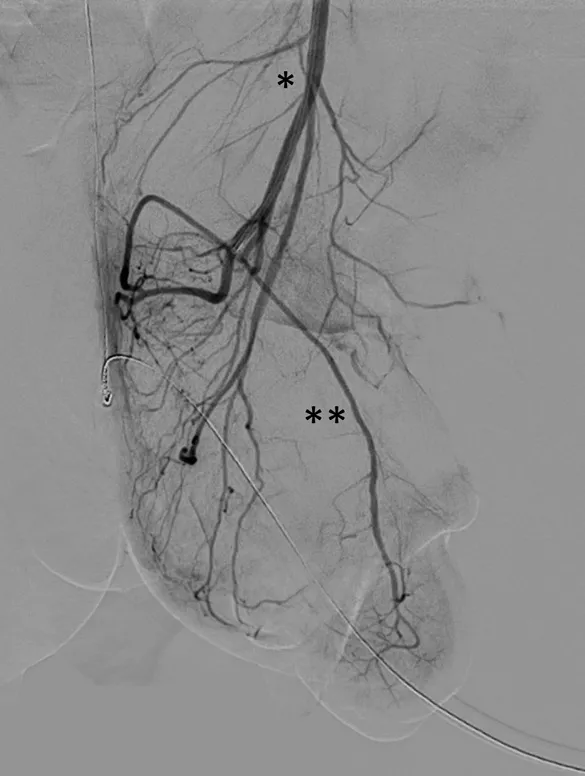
Digital subtraction angiography (DSA) of the left internal pudendal artery (*) via microcatheter (Progreat 2.7F, Terumo) confirmed a sufficient arterial perfusion of the glans with good contrast filling of the dorsal artery of the penis (**).
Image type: radiology (x_ray)